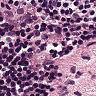
Metastatic tissue present: no